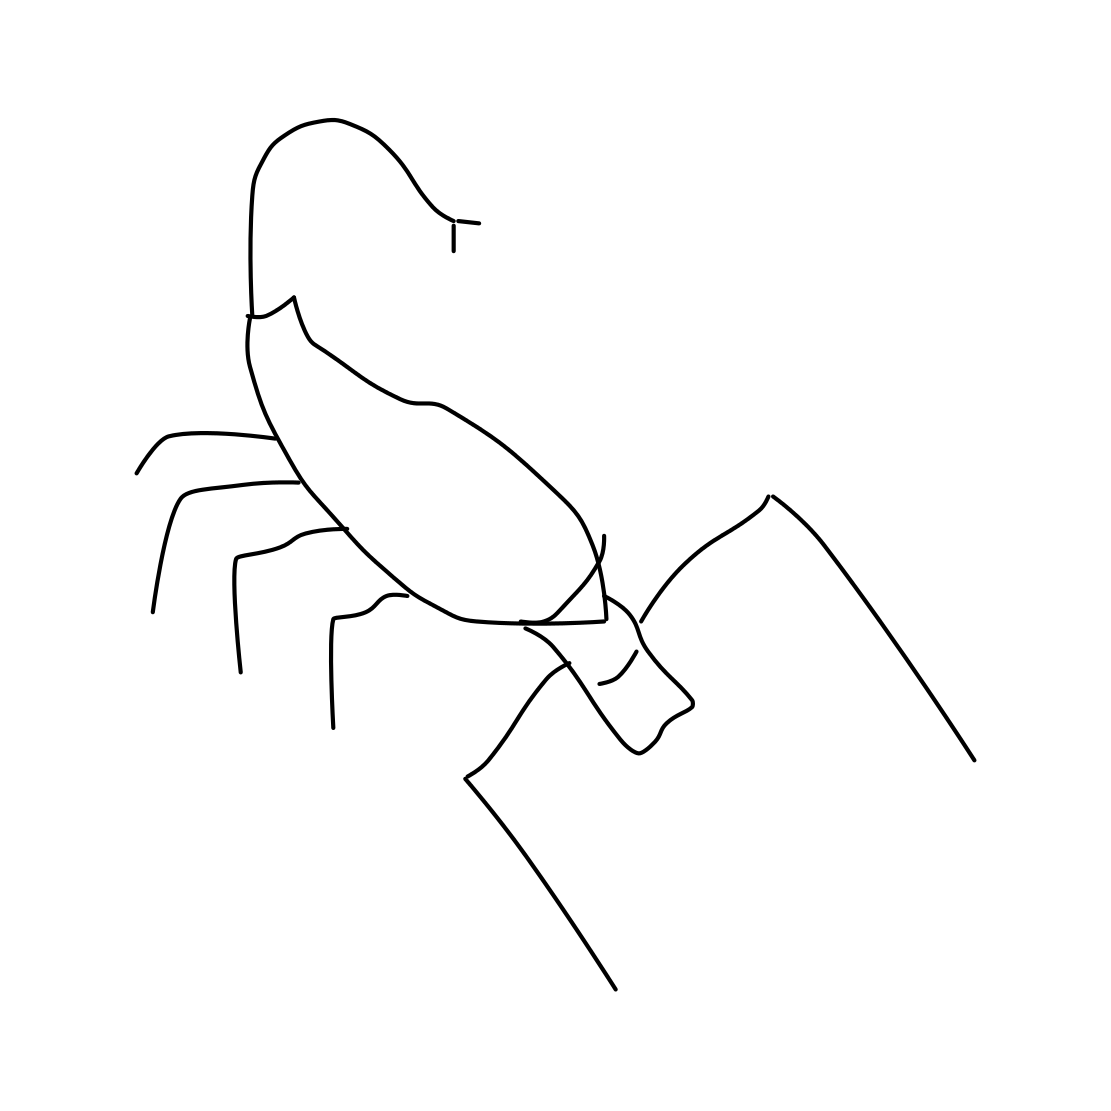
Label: scorpion